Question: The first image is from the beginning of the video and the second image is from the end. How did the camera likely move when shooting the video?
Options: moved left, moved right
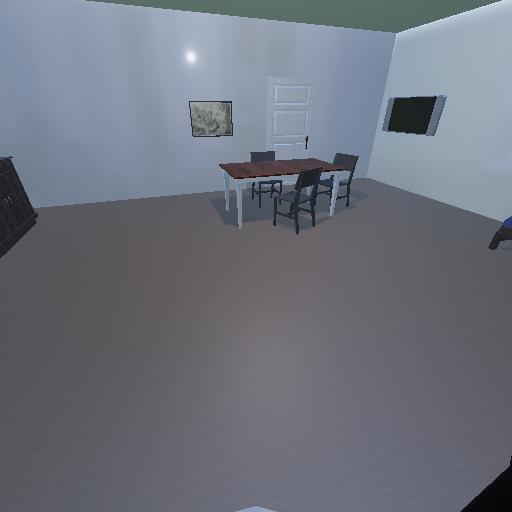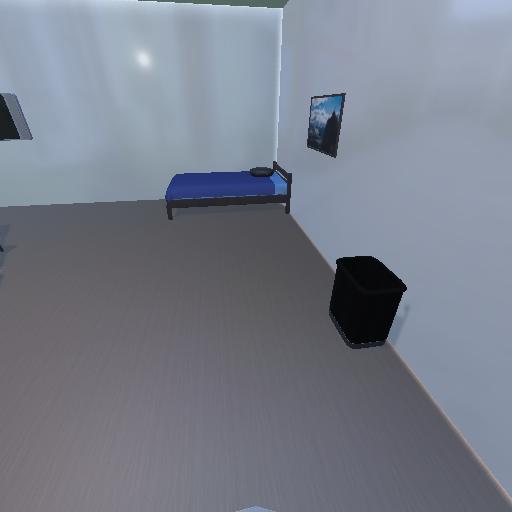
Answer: moved left